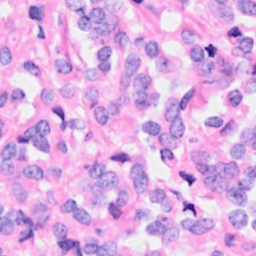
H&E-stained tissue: Breast